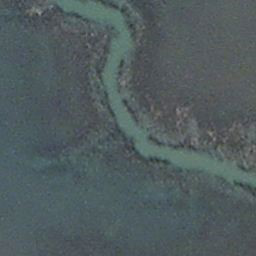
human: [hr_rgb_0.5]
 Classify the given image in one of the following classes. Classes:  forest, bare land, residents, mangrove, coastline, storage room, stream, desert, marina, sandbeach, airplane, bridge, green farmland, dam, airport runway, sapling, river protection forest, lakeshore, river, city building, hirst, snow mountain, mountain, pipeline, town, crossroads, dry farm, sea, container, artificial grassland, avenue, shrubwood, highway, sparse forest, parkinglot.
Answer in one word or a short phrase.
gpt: stream